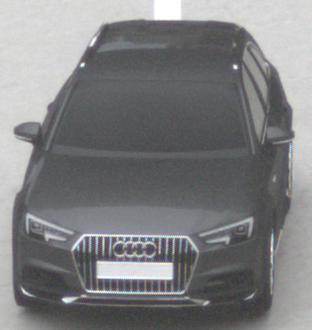
Make: Audi
Model: A4 Allroad 45 TFSI
Detailed model: A4 (B9) allroad
Model produced from: 2019/02
Model produced until: 2019/05
Doors: 5
Color: gray
Road condition: dry road
Daytime: midday
Contrast: low contrast